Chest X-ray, PA view. Patient: 48 years old, sex M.
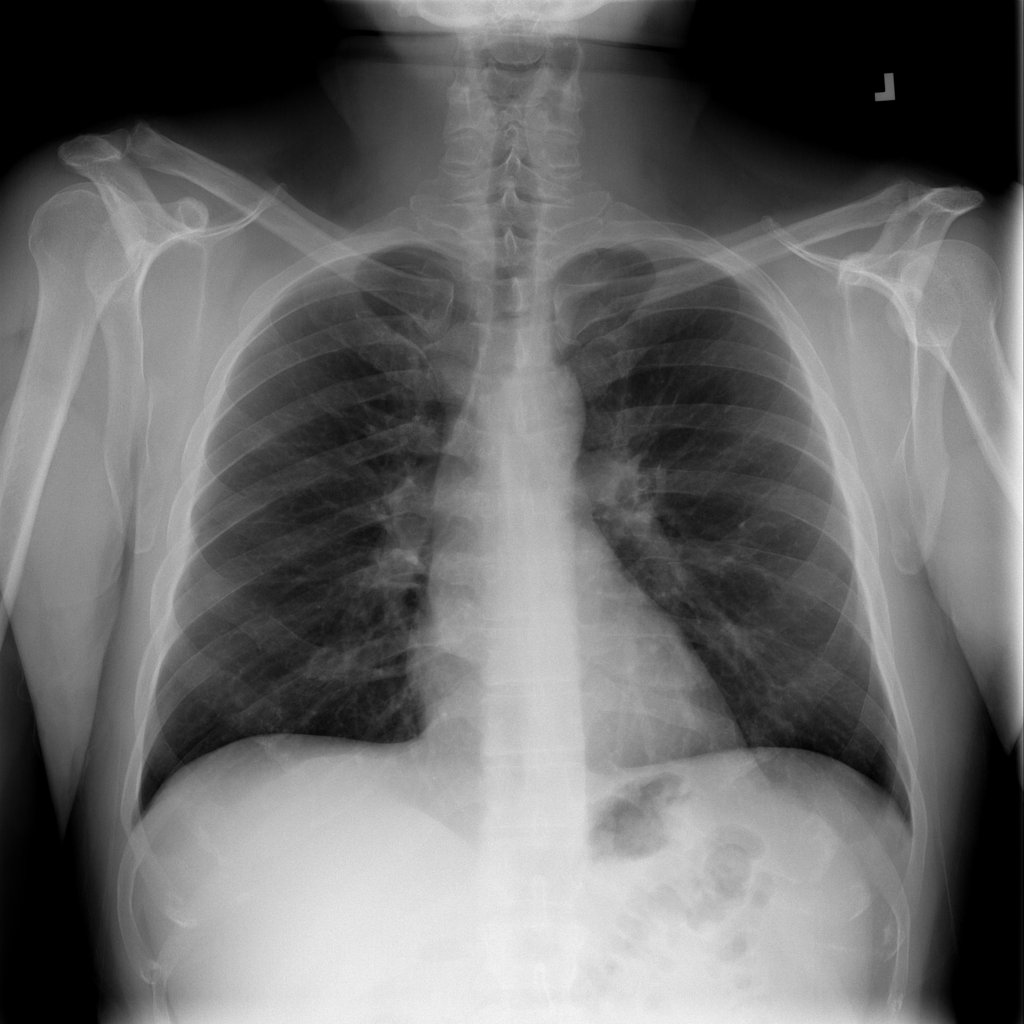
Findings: No Finding